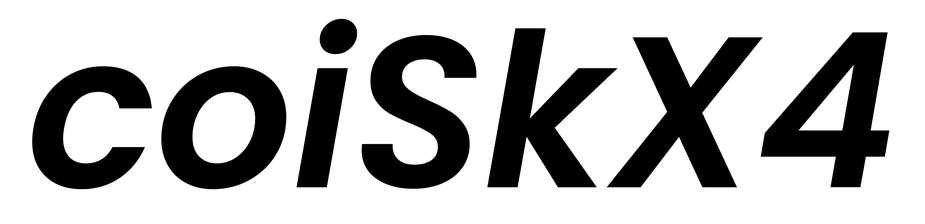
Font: Poppins-SemiBoldItalic